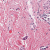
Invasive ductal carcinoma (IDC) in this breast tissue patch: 0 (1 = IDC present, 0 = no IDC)